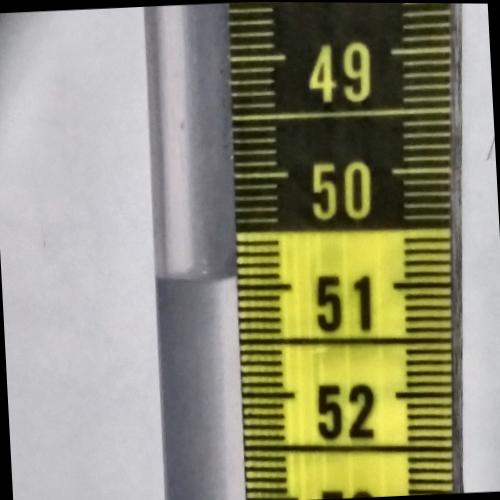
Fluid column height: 50.9 cm